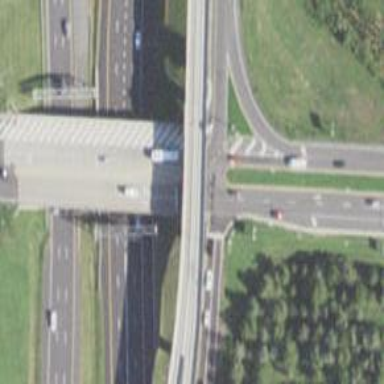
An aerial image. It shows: Motorway link.